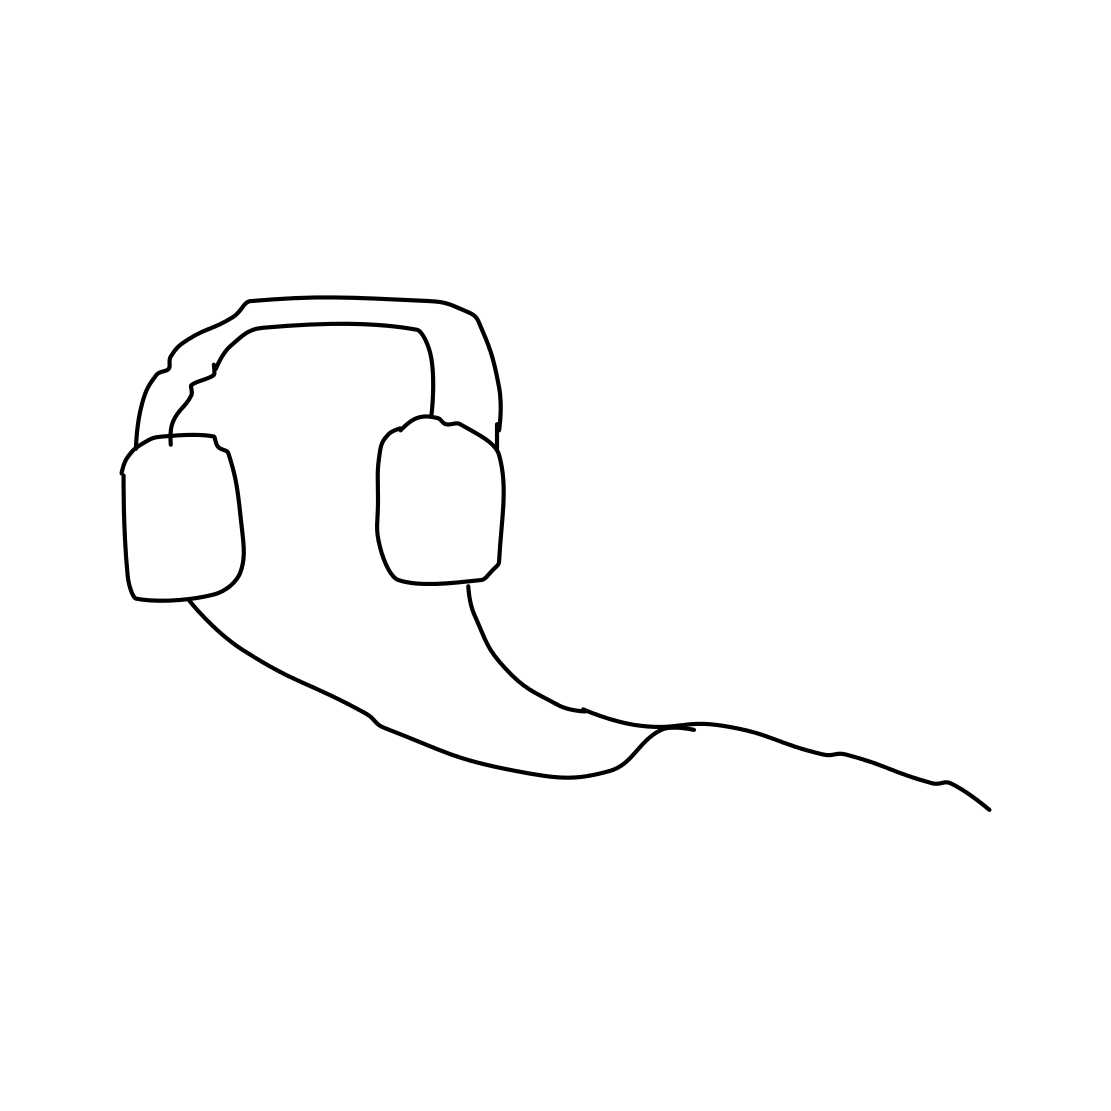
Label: head-phones